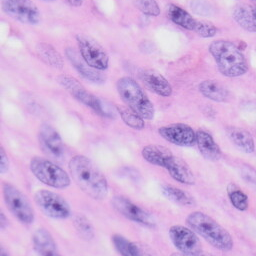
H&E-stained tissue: Skin